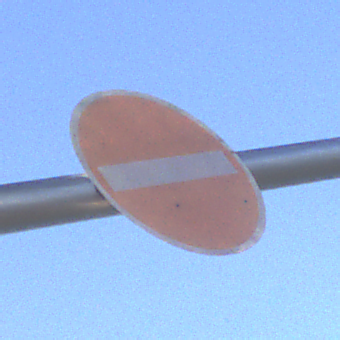
Verkehrszeichen: VerbotDerEinfahrt
Umgebung: Outdoor, Nature
Tageszeit: MorningAfternoon
Wetter: Clear
Licht: Natural
Jahreszeit: NotSpecified
Kontrast: HighContrast